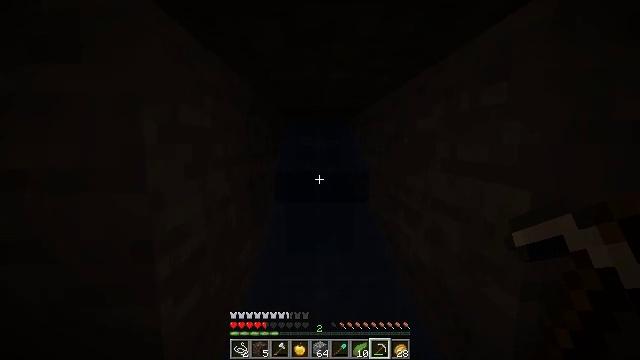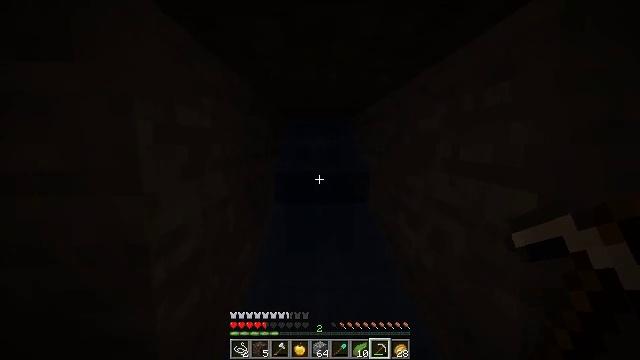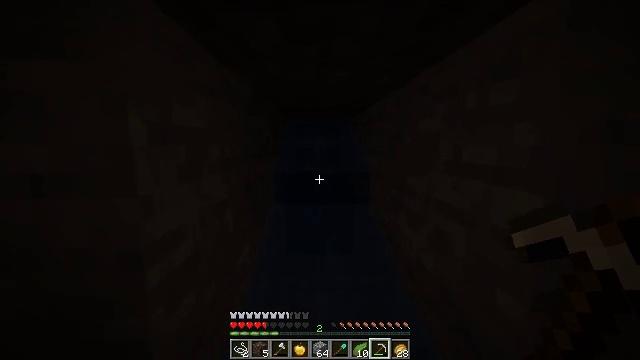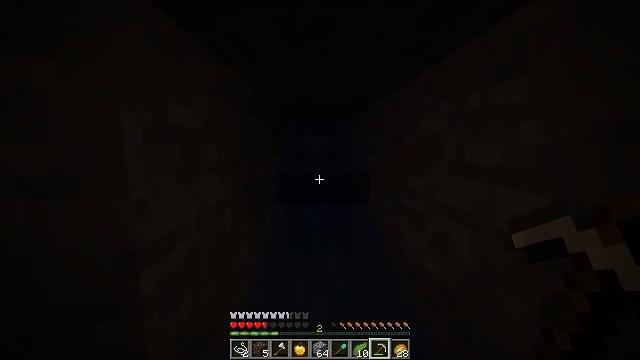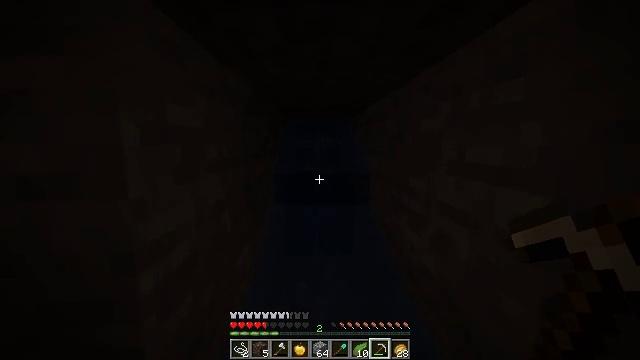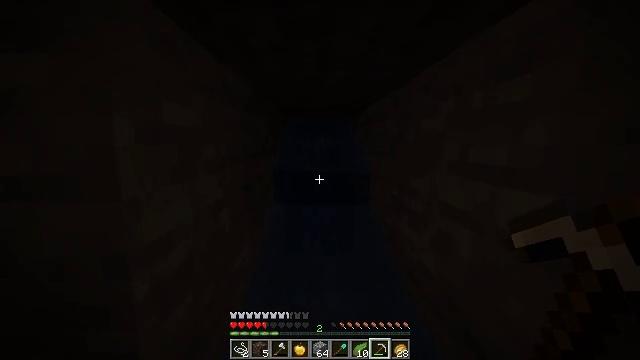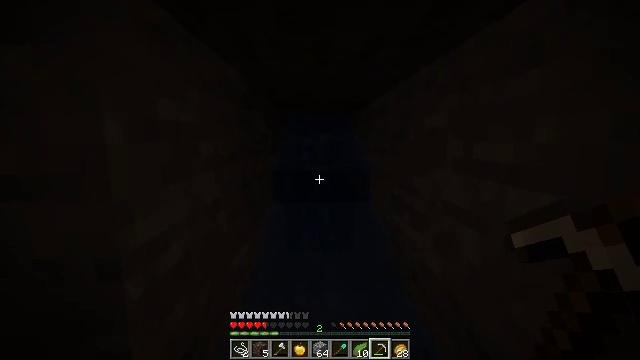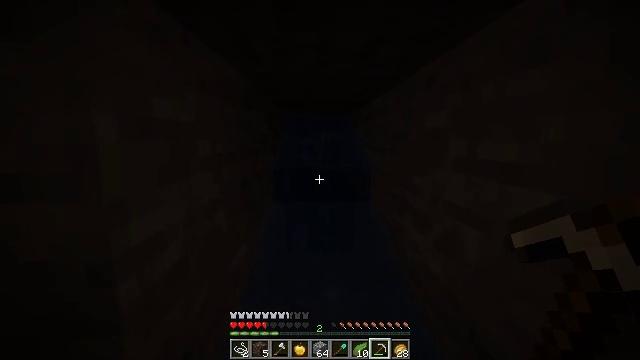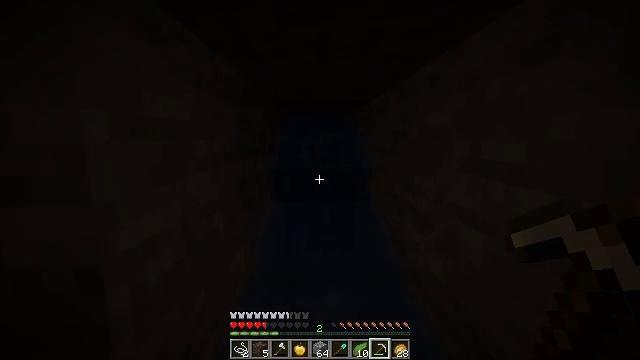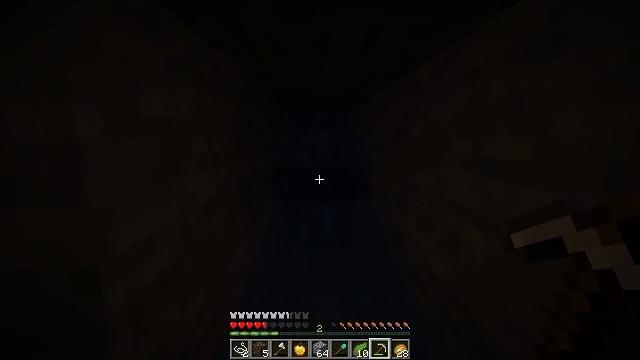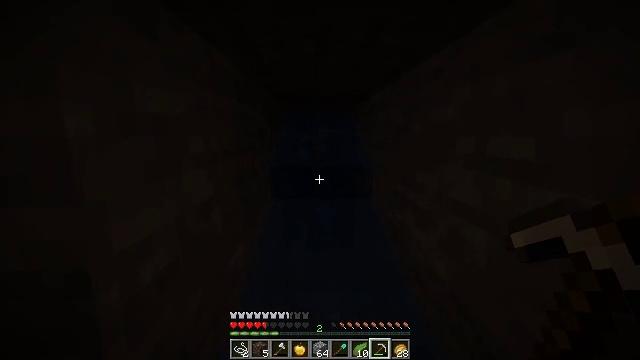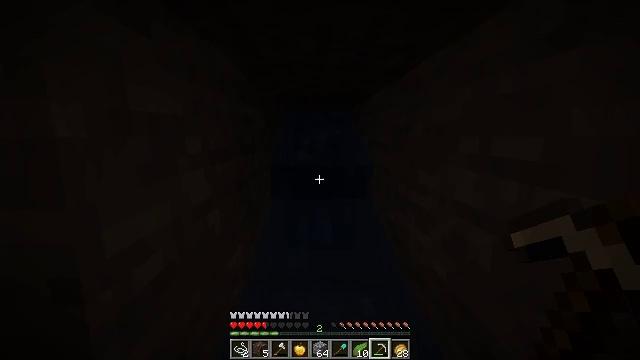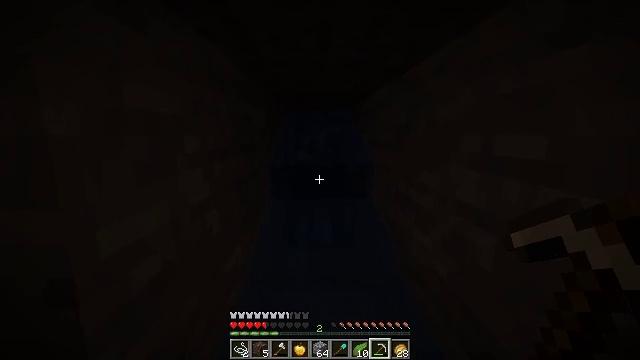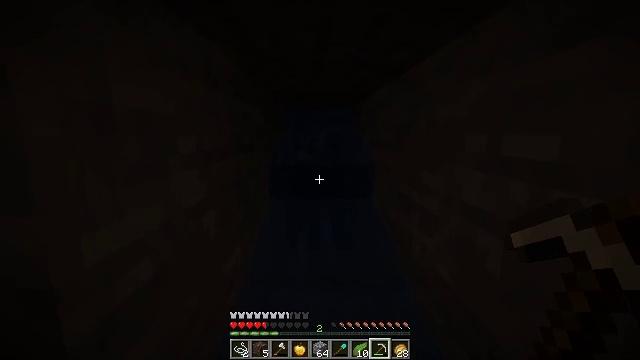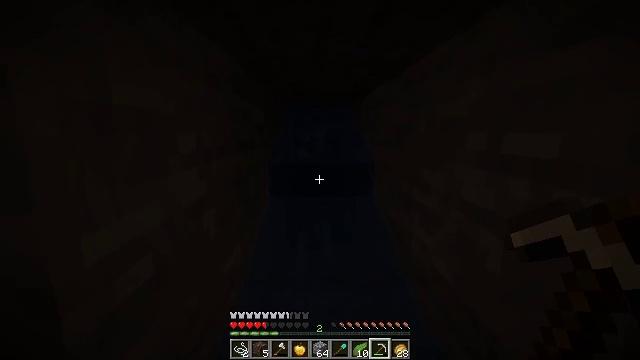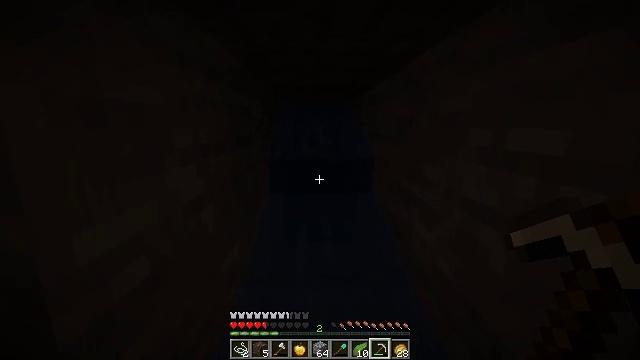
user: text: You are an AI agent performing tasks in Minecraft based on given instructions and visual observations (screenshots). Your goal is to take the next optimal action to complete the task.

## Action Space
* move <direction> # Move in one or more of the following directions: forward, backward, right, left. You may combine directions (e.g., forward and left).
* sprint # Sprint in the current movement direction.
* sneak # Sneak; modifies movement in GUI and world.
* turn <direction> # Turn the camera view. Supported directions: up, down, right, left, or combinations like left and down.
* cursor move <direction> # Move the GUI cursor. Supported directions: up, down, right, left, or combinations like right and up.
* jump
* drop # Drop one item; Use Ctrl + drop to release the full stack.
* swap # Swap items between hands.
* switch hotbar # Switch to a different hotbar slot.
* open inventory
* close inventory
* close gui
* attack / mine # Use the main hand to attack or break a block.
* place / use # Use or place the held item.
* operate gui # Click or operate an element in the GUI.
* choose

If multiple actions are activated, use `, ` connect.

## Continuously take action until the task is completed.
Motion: motion action
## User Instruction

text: Break the kelp plant in the ocean.
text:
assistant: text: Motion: move forward
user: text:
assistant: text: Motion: move forward
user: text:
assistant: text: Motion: move forward
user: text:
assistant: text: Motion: move forward
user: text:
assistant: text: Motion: move forward
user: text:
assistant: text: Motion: move forward
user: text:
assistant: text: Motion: move forward
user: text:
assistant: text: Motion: move forward
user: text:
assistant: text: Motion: move forward
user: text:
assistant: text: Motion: move forward
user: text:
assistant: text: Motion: move forward
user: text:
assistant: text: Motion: move forward
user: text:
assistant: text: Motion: move forward
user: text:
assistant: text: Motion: move forward
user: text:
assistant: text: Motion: move forward
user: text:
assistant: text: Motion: move forward
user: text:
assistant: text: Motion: move forward
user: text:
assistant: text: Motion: move forward
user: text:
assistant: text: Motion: move forward
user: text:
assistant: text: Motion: move forward
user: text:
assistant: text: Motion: move forward
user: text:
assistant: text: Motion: move forward
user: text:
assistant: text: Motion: move forward
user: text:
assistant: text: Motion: move forward
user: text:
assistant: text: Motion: move forward
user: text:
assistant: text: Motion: move forward
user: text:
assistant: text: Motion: move forward
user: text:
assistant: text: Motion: move forward
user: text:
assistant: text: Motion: move forward
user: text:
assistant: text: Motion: move forward